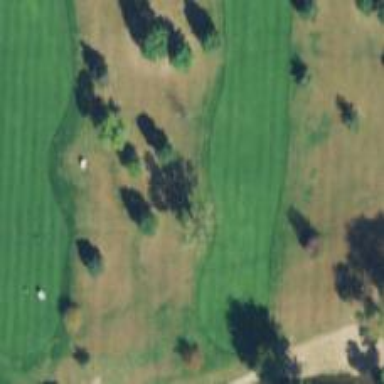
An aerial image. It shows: Golf hole.